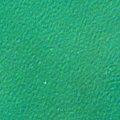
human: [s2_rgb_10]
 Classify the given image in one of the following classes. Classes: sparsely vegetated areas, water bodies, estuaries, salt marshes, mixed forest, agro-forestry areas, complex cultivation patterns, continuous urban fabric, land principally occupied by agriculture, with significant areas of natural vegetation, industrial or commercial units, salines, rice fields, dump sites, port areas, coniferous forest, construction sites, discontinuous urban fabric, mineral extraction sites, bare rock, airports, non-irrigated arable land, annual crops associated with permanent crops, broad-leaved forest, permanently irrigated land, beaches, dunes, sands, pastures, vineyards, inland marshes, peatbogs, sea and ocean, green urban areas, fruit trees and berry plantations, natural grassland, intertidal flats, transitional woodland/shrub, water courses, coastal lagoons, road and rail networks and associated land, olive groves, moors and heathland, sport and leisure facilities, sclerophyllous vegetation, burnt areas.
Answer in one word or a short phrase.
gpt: sea and ocean